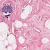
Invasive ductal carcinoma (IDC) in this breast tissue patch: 1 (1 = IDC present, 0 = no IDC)